Question: <URL>
I have 2 tabs, clicking on short should shorten the height of the form-background, and clicking on tall should increase the height. However there should not be any jarring / 'skippy' animation going on like so.
When you click on a tab, the other tab is hidden.
<URL>
If you you will see the animation happen. The login div has a height of 290px and register is 410px.
I got the animate code from this <URL>.
What I'm trying to do is just animate the height extending down or shrinking up, the position and width should stay the same. I had to set 'top' and 'width' because otherwise my '.form-background' div would do some crazy resizing and not end at the correct position after the animation.
Do you know what is going on here? And how would you go about hacking it? :)

'''
// tabs
$('#login-form #tab-register').click(function() {
$('#login-form').fadeToggle();
$(".form-background").animate(
{
"top": "-342px",
"width": "400px",
"height": "410px"
},
"slow", function(){
$('#register-form').fadeToggle();
});
});
$('#register-form #tab-login').click(function() {
$('#register-form').fadeToggle();
$(".form-background").animate(
{
"top": "-214px",
"width": "400px",
"height": "290px"
},
"slow", function(){
$('#login-form').fadeToggle();
});
});
'''
'''
.container .login-container .login-box .form-background {
position: relative;
top: -342px;
height: 410px;
background: white;
-webkit-box-shadow: 0px 5px 15px rgba(50, 50, 50, 0.2);
-moz-box-shadow: 0px 5px 15px rgba(50, 50, 50, 0.2);
box-shadow: 0px 5px 15px rgba(50, 50, 50, 0.2);
z-index: -1;
}
'''
Codepen: <URL>
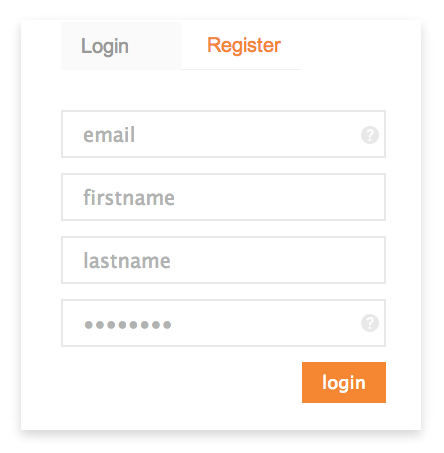
Answer: <URL>
Put your 'tabs' outside. There is no need to repeat it for each your tab content:
'''
<div class="container">
<div class='topbar'>
<ul>
<li class="short btn-off">Short</li>
<li class="tall btn-off">Tall</li>
</ul>
</div>
<div class="tall-content">
<div>
Tall Content
</div>
</div>
<div class="short-content">
<div>
Short Content
</div>
</div>
<div id='form-bg'></div>
</div>
'''
Also I overwrote your animation algorithm, first hide the other one, with no animation,
then show the current one with fade animation:
'''
$(".short").click(function(){
$('.tall-content').hide();
$("#form-bg").animate({height:100},200);
$('.short-content').fadeIn();
});
$(".tall").click(function(){
$('.short-content').hide();
$("#form-bg").animate({height:200},200);
$('.tall-content').fadeIn();
});
'''